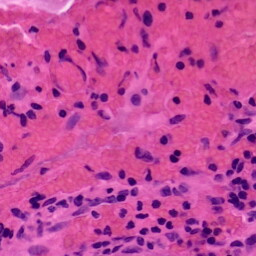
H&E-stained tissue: Colon